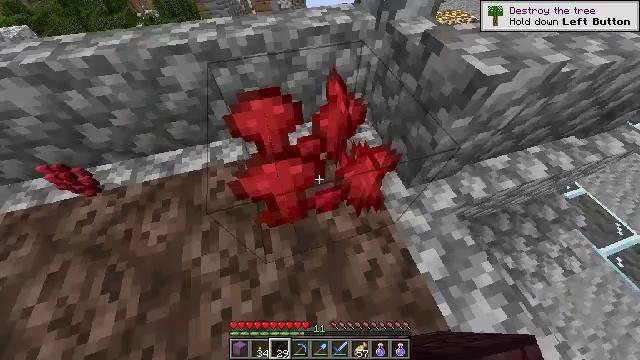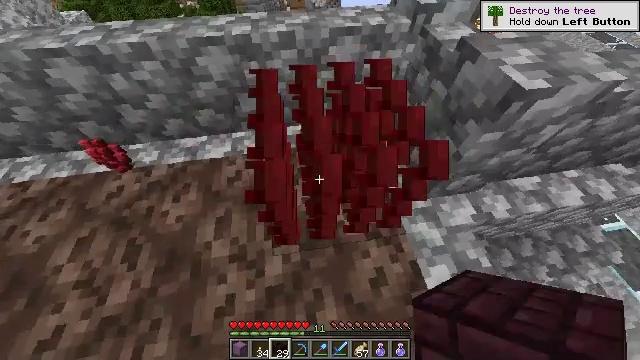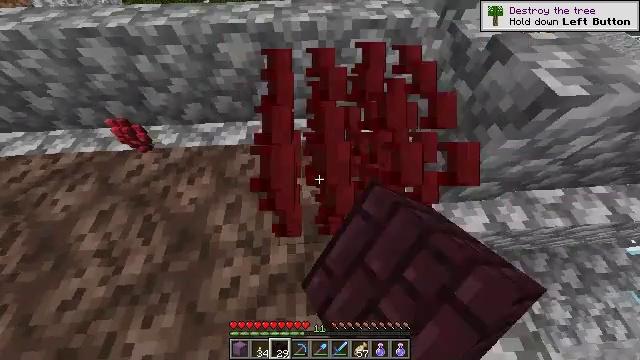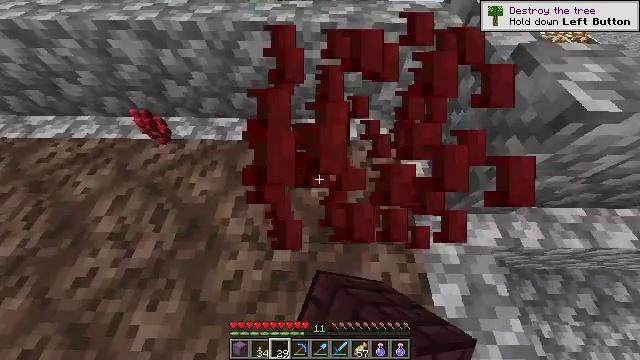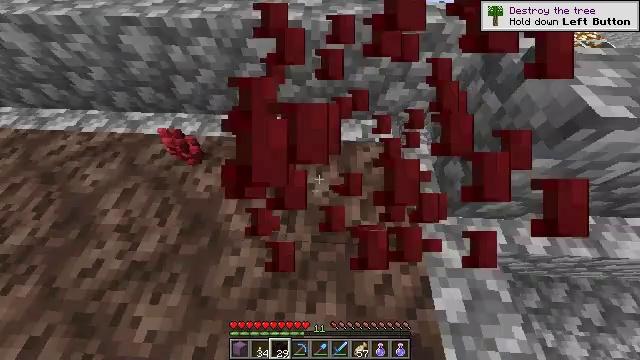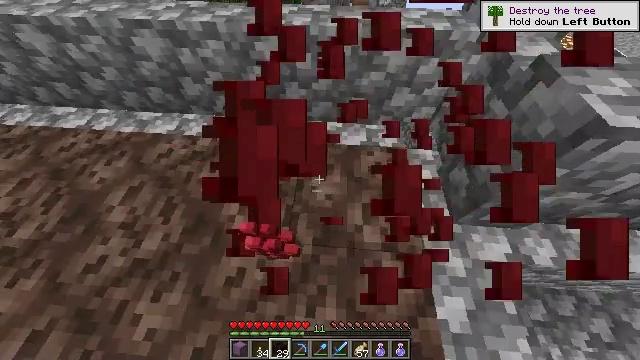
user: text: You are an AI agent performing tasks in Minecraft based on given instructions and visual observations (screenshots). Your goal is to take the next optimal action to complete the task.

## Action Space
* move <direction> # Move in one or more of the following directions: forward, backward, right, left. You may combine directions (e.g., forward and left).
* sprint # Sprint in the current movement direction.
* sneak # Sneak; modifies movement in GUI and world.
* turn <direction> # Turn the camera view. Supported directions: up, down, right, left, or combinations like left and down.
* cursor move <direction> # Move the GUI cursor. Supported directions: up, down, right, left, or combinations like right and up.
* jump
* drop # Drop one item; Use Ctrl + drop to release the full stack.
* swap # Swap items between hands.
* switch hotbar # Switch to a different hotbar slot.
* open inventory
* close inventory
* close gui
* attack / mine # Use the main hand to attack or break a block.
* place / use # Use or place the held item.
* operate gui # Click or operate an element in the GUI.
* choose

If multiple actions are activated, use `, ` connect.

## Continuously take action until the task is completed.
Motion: motion action
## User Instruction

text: Gather nether wart from soul sand farms.
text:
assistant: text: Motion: turn left, attack / mine
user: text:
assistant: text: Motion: turn left and down, attack / mine
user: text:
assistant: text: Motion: turn left
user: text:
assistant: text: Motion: turn left
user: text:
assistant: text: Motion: turn left
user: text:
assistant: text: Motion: no_op